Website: walmart
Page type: orders-overview
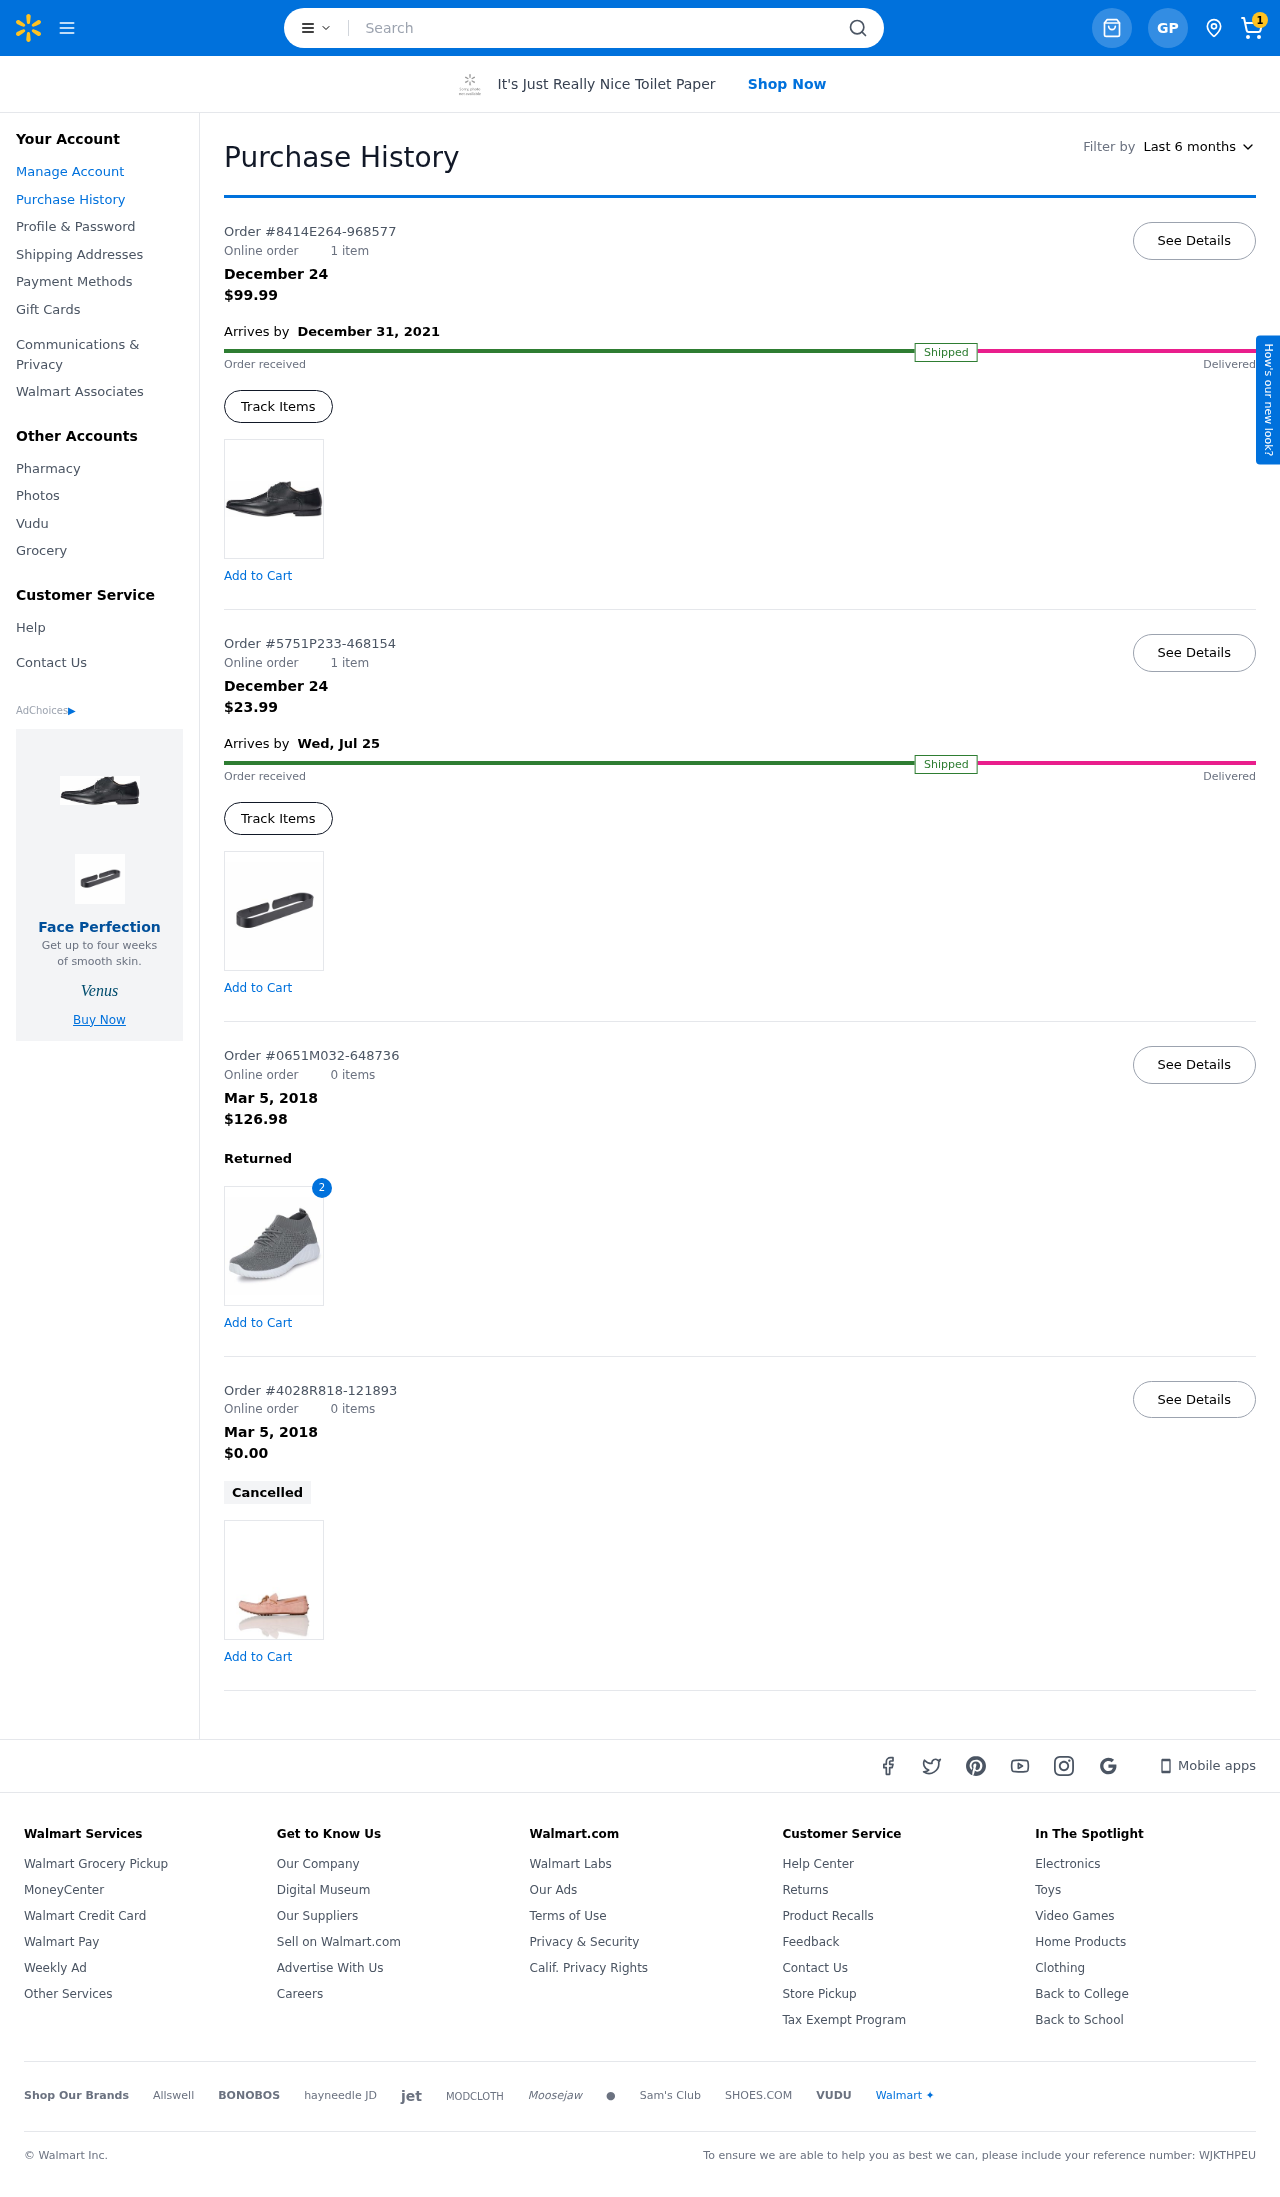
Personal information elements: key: PII_INITIALS
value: GP
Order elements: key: ORDER_NUM_ITEMS
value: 1
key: ORDER1_ID
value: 8414E264-968577
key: ORDER1_NUM_ITEMS
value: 1 item
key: ORDER1_DATE
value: December 24
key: ORDER1_TOTAL
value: $99.99
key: ORDER1_DELIVERY_DATE
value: December 31, 2021
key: ORDER2_ID
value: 5751P233-468154
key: ORDER2_NUM_ITEMS
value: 1 item
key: ORDER2_DATE
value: December 24
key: ORDER2_TOTAL
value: $23.99
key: ORDER2_DELIVERY_DATE
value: Wed, Jul 25
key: ORDER3_ID
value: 0651M032-648736
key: ORDER3_NUM_ITEMS
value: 0 items
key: ORDER3_DATE
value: Mar 5, 2018
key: ORDER3_TOTAL
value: $126.98
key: ORDER3_ITEM_QTY
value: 2
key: ORDER4_ID
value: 4028R818-121893
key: ORDER4_NUM_ITEMS
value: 0 items
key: ORDER4_DATE
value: Mar 5, 2018
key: ORDER4_TOTAL
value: $0.00
Search elements: key: HEADER_SEARCH
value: Search